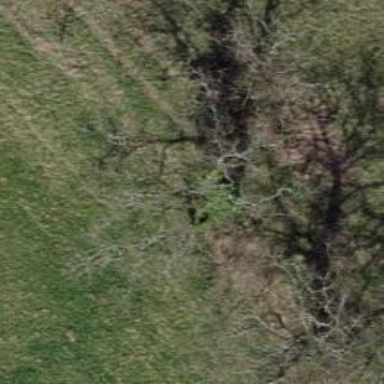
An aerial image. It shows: Single tag "natural: tree."